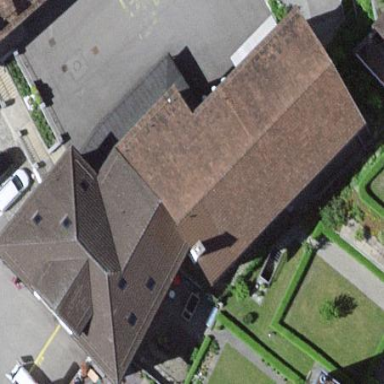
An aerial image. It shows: School building.